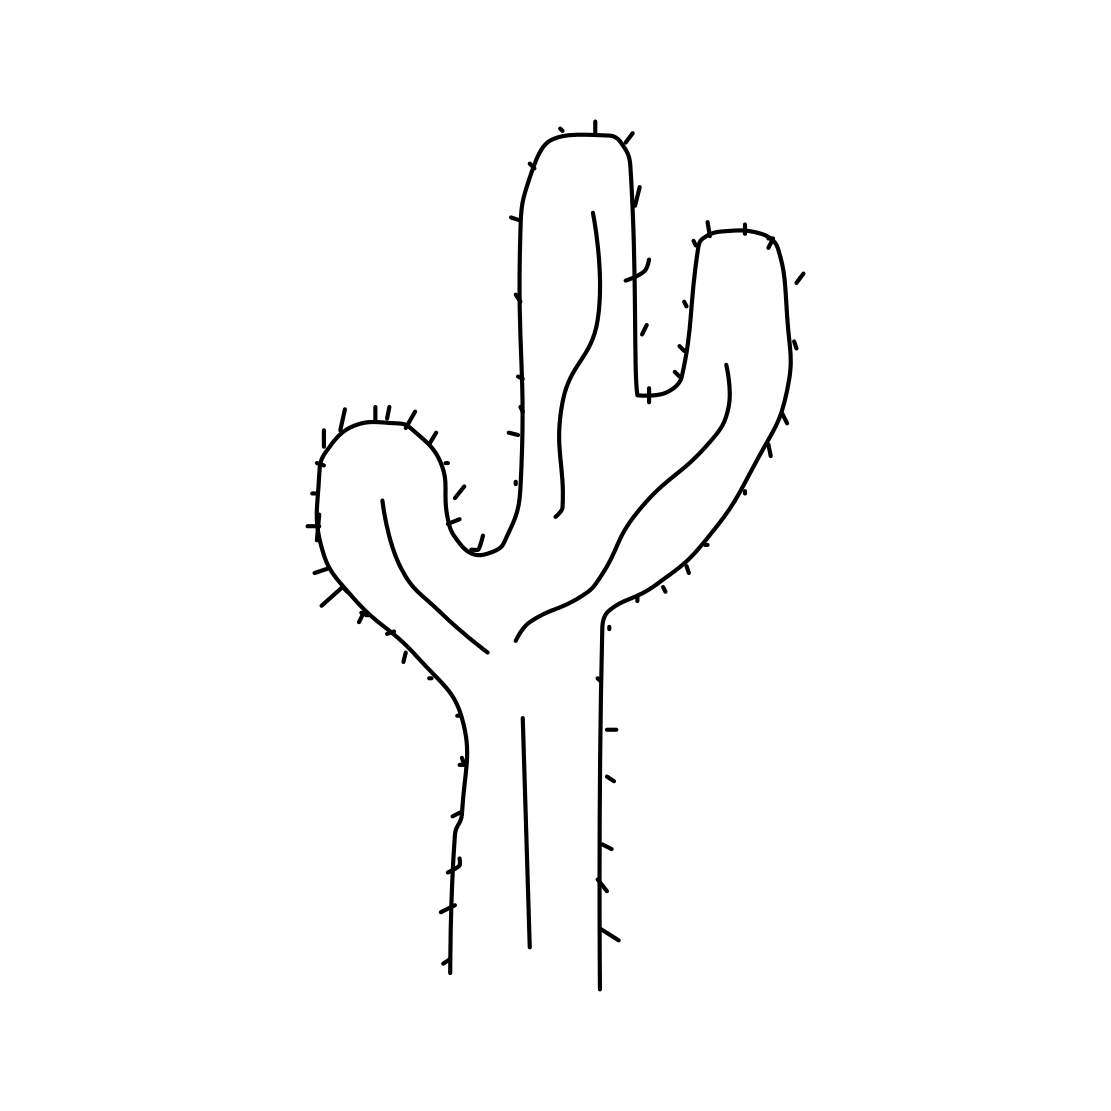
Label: cactus